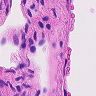
Metastatic tissue present: no